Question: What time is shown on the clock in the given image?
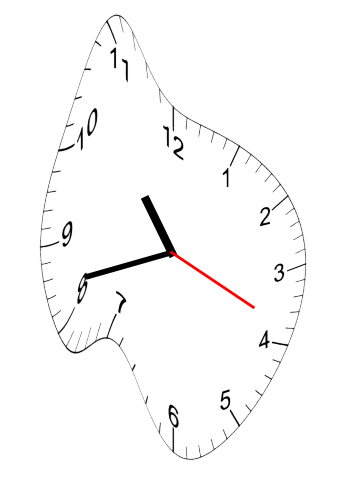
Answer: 10:42:19